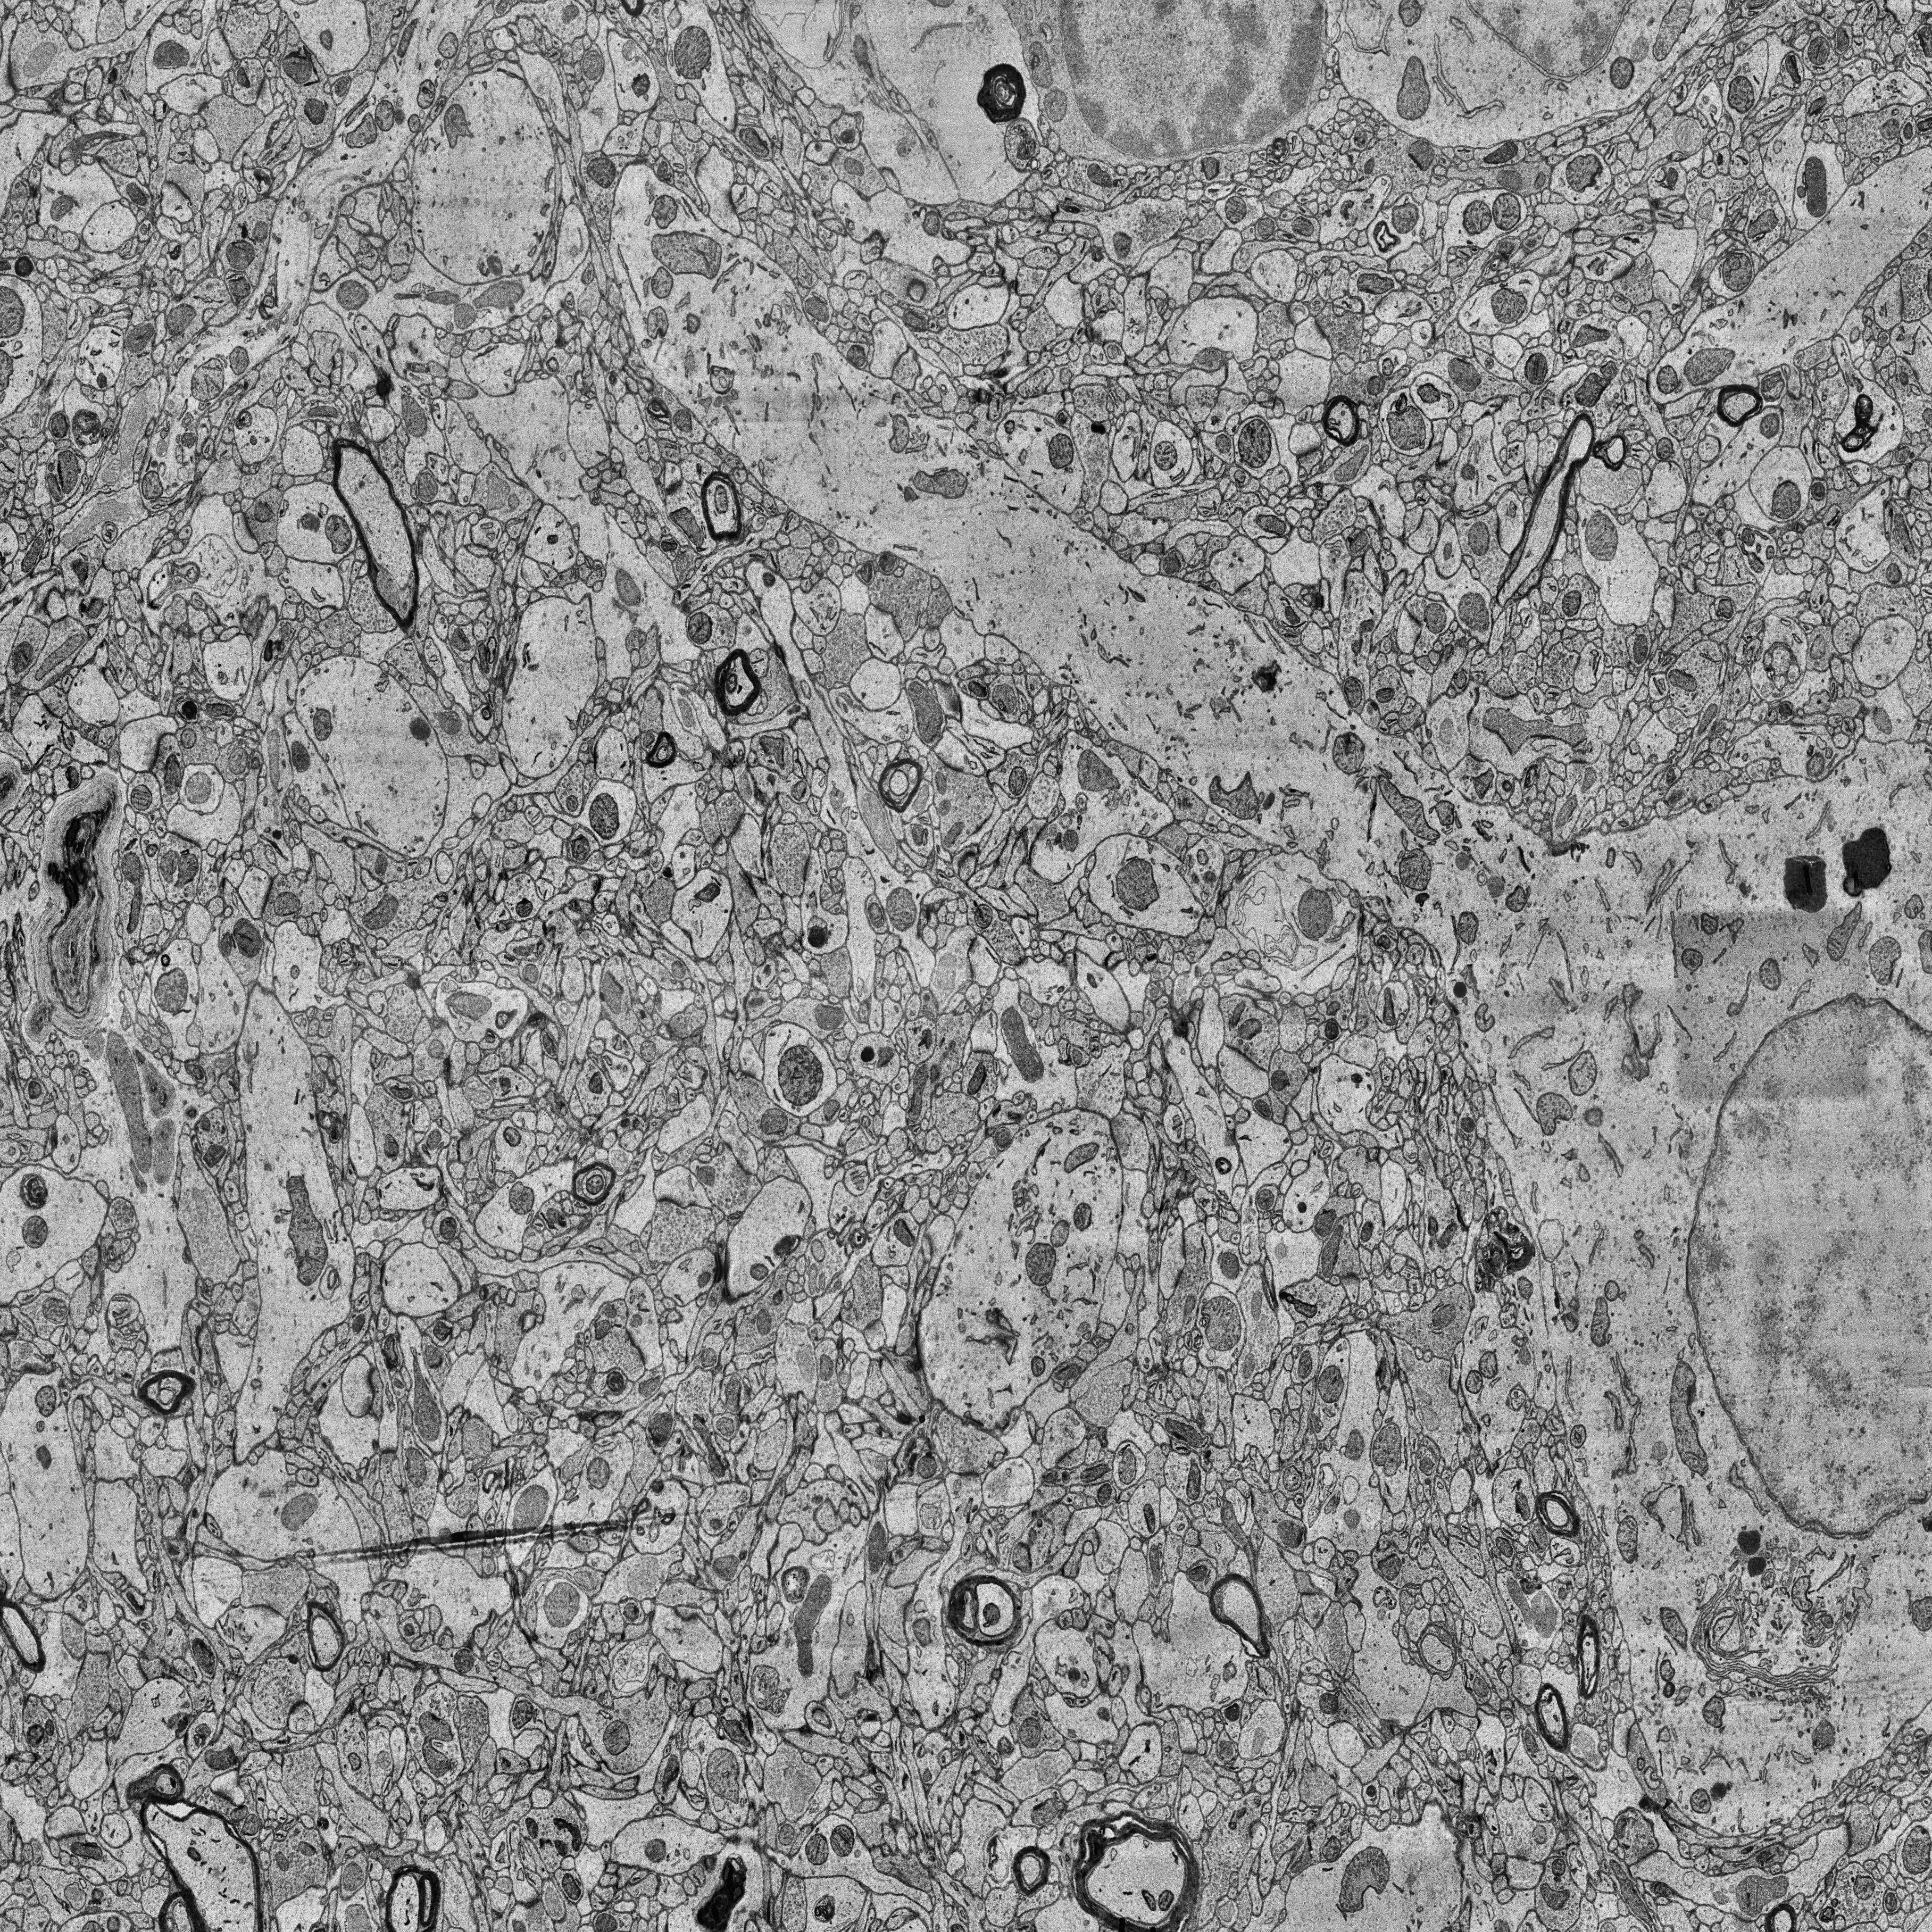
Electron microscopy slice of human cortex tissue
Slice depth (z): 238
Mitochondria instances in slice: 493